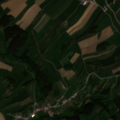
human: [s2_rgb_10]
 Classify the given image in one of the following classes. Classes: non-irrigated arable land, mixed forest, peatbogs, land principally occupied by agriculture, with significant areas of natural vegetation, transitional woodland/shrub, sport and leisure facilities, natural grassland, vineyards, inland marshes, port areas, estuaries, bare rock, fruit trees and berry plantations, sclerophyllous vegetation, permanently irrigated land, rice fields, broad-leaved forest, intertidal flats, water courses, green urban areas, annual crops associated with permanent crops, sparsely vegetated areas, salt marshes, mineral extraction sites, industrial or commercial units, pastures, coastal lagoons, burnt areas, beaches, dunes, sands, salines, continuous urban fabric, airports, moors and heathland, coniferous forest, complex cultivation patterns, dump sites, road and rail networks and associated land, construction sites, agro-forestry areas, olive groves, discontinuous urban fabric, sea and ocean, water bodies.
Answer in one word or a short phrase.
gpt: discontinuous urban fabric, non-irrigated arable land, land principally occupied by agriculture, with significant areas of natural vegetation, coniferous forest